Question: Count the number of objects in the diagram.
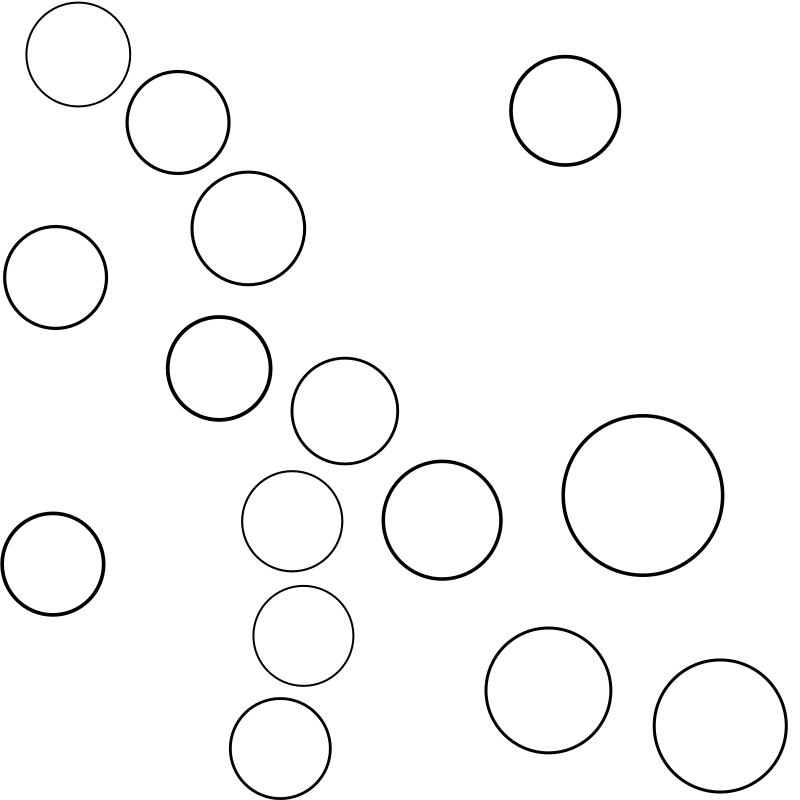
Answer: 15